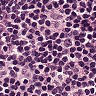
Metastatic tissue present: no